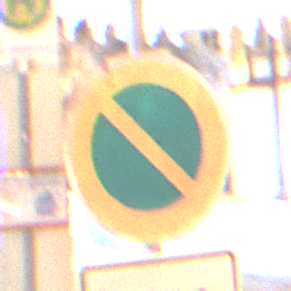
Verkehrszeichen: EingeschraenktesHalteverbot
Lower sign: ZeitangabenMitBeschraenkungAufWochentage8
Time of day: Night
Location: Outdoor (Urban)
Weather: Overcast
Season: Winter
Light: Artificial